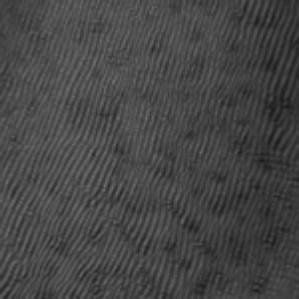
Label: frost